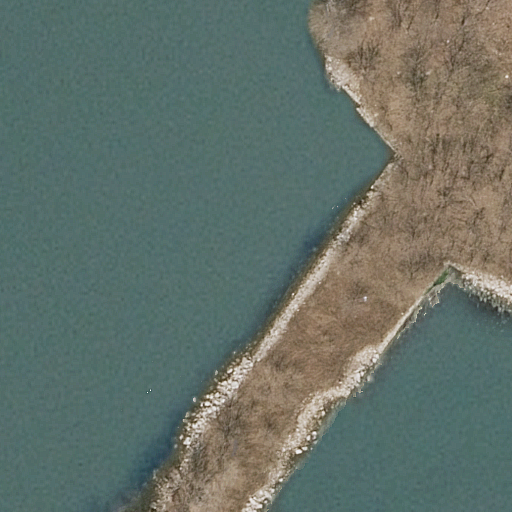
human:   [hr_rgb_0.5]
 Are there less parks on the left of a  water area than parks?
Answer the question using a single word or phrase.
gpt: yes

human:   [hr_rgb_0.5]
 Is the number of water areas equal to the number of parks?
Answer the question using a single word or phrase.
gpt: no

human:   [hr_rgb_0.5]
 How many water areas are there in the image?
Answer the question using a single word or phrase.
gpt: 2

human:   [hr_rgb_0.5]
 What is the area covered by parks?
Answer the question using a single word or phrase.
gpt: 2763m2

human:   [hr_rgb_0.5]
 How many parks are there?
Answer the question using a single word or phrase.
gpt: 1

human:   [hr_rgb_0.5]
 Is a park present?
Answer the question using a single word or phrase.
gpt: yes

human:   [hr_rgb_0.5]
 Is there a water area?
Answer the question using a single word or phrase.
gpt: yes

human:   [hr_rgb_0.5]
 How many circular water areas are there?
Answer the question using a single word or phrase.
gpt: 0

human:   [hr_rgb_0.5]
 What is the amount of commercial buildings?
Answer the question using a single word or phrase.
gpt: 0

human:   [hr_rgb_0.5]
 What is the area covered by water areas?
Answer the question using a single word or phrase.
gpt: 7594m2

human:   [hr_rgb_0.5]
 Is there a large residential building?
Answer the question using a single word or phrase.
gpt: no

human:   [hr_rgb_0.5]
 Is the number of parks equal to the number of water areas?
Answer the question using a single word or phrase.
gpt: no

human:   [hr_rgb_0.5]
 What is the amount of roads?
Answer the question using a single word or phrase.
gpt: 0

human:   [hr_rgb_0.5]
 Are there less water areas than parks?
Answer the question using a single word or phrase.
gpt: no

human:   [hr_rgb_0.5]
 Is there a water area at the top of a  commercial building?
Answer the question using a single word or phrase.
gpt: no

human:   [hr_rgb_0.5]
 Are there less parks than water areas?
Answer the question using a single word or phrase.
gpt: yes

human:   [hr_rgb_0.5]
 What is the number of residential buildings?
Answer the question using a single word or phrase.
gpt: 0

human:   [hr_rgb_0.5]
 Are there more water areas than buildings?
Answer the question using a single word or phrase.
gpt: yes

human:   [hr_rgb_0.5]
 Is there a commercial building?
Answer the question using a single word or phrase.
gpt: no

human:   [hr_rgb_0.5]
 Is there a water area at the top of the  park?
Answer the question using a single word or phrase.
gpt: no

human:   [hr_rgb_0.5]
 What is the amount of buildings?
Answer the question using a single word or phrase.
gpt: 0

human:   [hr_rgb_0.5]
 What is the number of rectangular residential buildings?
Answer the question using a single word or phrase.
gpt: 0

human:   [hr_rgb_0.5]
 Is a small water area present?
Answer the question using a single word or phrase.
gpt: no

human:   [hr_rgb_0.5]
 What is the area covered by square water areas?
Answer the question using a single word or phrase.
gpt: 0m2

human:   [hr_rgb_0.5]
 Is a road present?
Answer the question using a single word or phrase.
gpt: no

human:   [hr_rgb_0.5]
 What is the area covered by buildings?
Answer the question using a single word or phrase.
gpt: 0m2

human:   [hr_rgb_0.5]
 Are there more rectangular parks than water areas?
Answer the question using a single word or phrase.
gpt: no

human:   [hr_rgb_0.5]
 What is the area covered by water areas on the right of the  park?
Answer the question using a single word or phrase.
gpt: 0m2

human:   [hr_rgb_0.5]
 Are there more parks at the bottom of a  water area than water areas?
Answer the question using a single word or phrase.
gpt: no

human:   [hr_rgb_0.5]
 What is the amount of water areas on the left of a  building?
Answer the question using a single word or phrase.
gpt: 0

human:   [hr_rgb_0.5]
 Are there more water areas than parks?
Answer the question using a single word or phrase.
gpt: yes

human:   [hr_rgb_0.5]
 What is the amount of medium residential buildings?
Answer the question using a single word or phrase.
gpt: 0

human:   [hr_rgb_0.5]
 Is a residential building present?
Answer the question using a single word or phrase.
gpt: no

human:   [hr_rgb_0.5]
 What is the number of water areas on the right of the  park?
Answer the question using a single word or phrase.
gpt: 0

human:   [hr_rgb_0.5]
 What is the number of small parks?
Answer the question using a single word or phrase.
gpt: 0

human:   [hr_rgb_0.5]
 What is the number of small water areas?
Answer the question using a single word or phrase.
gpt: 0

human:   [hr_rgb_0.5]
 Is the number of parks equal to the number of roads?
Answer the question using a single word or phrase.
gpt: no

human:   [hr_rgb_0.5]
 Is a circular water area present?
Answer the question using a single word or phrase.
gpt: no

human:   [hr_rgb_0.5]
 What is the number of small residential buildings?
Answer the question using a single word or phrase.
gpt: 0

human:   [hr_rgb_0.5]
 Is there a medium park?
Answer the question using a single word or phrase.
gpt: no

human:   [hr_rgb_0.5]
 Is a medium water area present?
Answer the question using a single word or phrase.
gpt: no

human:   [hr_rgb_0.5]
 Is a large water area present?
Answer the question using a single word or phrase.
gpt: yes

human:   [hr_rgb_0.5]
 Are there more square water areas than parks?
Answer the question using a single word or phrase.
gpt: no

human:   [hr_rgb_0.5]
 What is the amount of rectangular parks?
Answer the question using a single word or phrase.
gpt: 0

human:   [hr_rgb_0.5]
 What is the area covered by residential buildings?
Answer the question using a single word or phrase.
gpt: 0m2

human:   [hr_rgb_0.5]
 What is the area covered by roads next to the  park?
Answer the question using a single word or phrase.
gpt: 0m2

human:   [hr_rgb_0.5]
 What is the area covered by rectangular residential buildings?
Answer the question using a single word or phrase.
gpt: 0m2

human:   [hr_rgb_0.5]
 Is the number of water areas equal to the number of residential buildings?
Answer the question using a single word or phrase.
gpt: no

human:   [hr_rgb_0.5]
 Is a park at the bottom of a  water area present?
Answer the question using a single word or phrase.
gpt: no

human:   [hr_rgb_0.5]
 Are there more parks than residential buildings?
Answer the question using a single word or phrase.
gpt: yes

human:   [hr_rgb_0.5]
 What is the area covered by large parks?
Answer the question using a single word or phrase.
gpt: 2763m2

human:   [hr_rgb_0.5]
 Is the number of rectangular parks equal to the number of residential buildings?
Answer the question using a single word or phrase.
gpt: yes

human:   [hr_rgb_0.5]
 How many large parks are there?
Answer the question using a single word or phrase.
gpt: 1

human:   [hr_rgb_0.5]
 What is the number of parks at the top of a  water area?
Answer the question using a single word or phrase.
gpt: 0

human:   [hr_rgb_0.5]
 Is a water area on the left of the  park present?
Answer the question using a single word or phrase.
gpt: no

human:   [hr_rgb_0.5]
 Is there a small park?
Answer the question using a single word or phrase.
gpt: no

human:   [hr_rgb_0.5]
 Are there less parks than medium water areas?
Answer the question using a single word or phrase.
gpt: no

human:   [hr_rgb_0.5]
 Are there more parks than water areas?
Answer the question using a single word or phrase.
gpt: no

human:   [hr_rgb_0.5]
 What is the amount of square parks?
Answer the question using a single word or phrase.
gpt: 0

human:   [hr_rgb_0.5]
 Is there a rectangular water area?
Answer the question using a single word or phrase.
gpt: yes

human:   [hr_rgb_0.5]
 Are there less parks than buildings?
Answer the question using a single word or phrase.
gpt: no

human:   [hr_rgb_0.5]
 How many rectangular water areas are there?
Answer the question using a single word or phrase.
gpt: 2

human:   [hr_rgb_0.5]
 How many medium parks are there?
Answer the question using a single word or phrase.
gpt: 0

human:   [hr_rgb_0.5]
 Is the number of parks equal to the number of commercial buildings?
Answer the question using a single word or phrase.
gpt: no